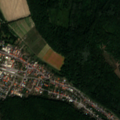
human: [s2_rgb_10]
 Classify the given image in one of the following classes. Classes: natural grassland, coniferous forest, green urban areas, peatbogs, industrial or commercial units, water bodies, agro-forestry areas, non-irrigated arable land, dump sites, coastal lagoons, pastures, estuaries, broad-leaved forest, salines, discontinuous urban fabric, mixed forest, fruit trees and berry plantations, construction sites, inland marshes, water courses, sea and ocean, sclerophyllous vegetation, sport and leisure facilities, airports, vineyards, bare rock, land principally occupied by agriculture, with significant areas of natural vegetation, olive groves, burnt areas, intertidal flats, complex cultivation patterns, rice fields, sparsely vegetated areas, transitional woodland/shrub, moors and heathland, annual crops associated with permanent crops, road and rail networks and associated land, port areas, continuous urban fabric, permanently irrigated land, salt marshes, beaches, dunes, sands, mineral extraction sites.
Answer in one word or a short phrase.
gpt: discontinuous urban fabric, non-irrigated arable land, broad-leaved forest